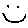
Label: smiley face